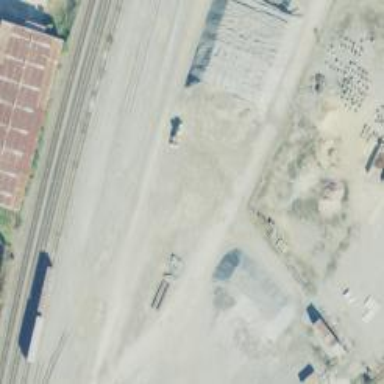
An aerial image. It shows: Rail spur service.